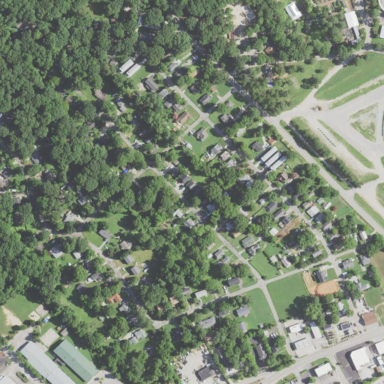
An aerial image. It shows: Residential area within neighborhood.